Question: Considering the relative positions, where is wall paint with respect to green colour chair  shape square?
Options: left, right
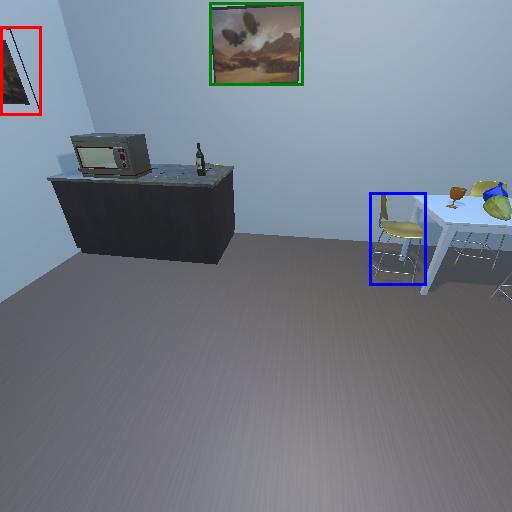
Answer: left